Question: We have an app that is already live on app store.
Now we are planning to reduce the app size by programmatically creating all the views & removing respective NIB (XIB) files.
The problem is even when the nib is deleted & not called for, the updated version of the app still points to the old nib, and the issue like this comes up (this image is just an example, the problem is consistent throughout the app) :

Basically, the views get built up by both IB & code.
The only solution we have come up so far is to delete & re-install the app, but asking all the users to do that is undesirable. Moreover, it would also delete their locally stored app data, which is the main issue we are trying to avoid here.
---
For the above shown example, following code was used to load the ViewController:
Earlier (when the view was built using nib):
'''
TheNewVC *theNewVC = [[TheNewVC alloc] initWithNibName:@"TheNewVC" bundle:nil];
[self presentModalViewController:theNewVC animated:YES];
'''
Now (when the view is built programmatically, leading to above issue):
'''
TheNewVC *theNewVC = [[TheNewVC alloc] initWithNibName:nil bundle:nil];
UINavigationController *addNavCon = [[UINavigationController alloc] initWithRootViewController:theNewVC];
[self presentModalViewController:addNavCon animated:YES];
'''
JFYI, even if 'TheNewVC *theNewVC = [[TheNewVC alloc] initWithNibName:nil bundle:nil];' is replaced by 'TheNewVC *theNewVC = [[TheNewVC alloc] init];', the problem remains same.
---
What solution could be there that doesn't involve re-installation of the app. Any way we could delete the nib cache that iOS is referring to, programmatically? OR in worse case, ask users to do that? Any help would be much appreciated.
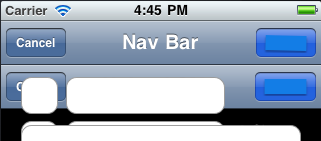
Answer: I assume you are running the app from within Xcode. Which clear out pre-existing resources from your app bundle. However when you install via the app store, I am it does clean your app bundle away and unzips the new version over the top (so old resources are cleared away..)
If you want to be double-sure your .xib won't be loaded, just rename the ViewController class and it will no longer load up the old xib (since it looks for a file called viewcontrollername.xib in the application bundle)
To do this go to the .h for the view controller, right click on the view controllers name, and select Refactor.